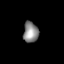
Tissue: lung
Cell type: Epithelial cells
Senescence score: 0.1887
Nuclear area (px): 305
Mean DAPI intensity: 137.793